This time-frequency spectrogram was computed from a bearing vibration snapshot; brighter regions carry more energy. What is the most likely bearing condition (normal, inner_race, outer_race, ball)?
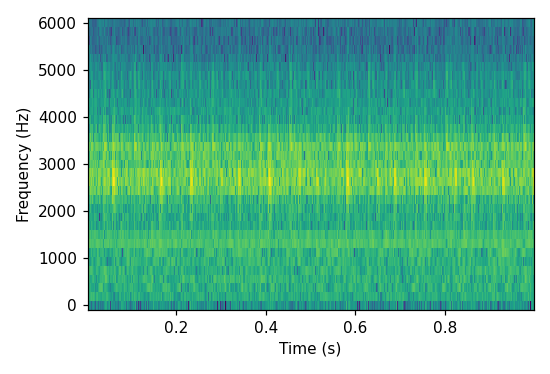
Answer: outer_race